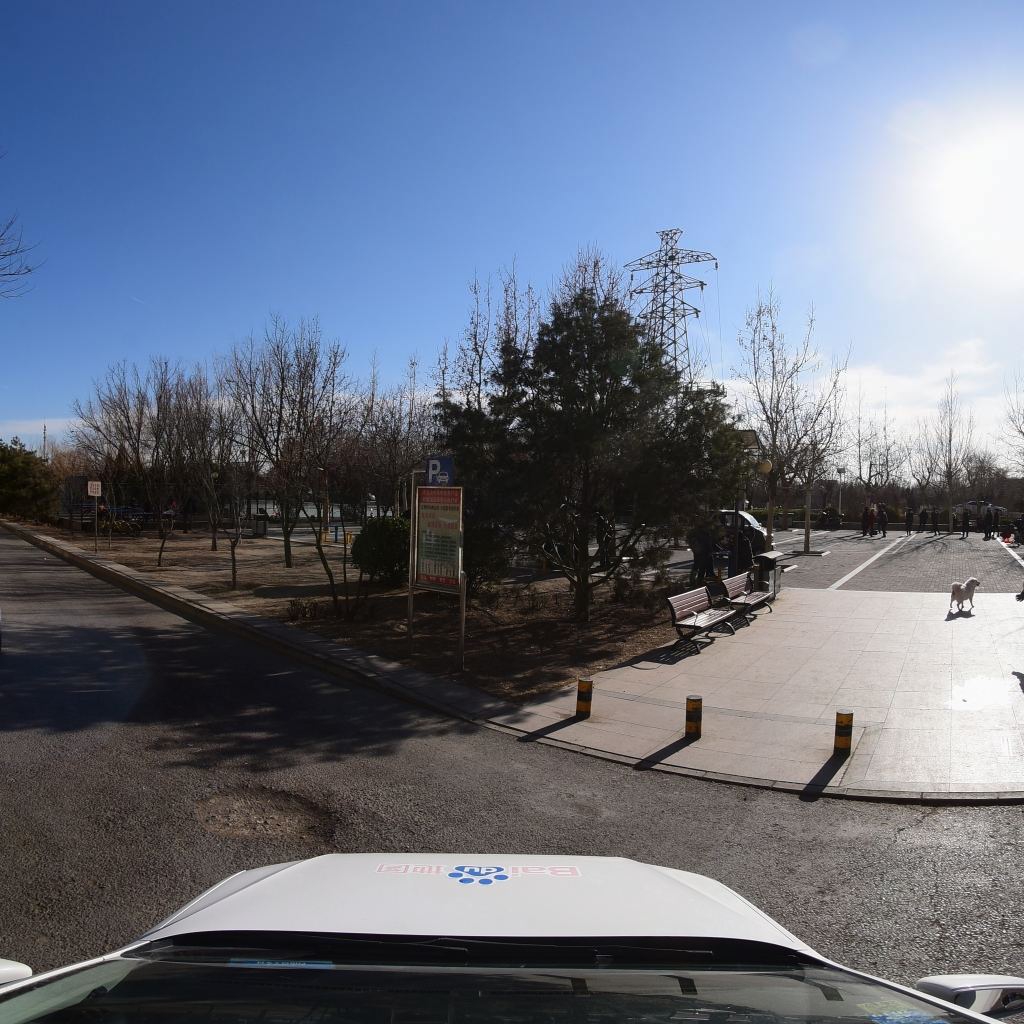
Region: Fengtai
Road damage annotations: longitudinal crack, longitudinal crack, pothole